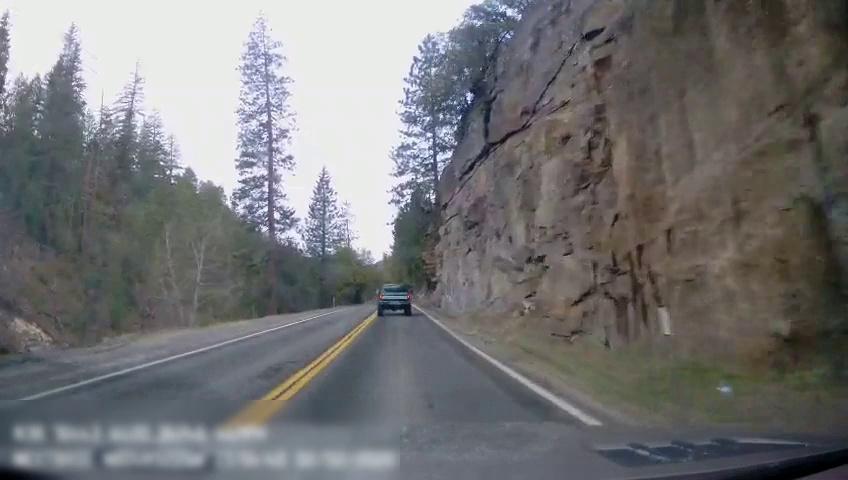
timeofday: Day
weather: Sunny
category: Drivable Space
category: Vehicles | Truck
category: Lanes | Current Lane
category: Lanes | Current Lane
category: Lanes | Alternate Lane